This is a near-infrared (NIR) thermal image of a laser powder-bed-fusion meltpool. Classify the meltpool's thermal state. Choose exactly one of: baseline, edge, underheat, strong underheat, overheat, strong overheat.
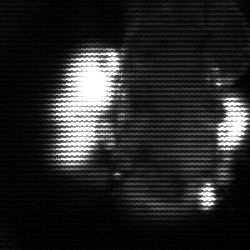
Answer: strong underheat